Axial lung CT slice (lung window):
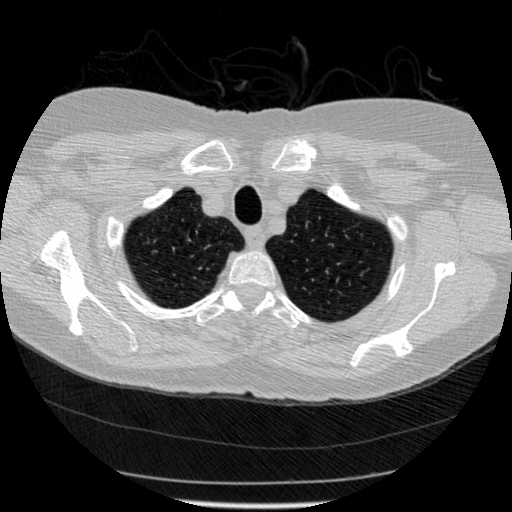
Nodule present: no